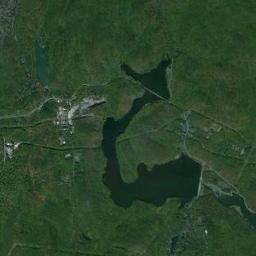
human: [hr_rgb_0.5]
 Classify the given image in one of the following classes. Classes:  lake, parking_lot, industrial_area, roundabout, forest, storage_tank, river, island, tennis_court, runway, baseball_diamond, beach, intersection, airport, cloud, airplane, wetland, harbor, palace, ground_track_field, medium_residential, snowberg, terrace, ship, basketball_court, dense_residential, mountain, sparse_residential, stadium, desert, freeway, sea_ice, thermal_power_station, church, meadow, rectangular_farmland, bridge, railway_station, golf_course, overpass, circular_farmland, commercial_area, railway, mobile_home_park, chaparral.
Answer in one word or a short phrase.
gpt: lake